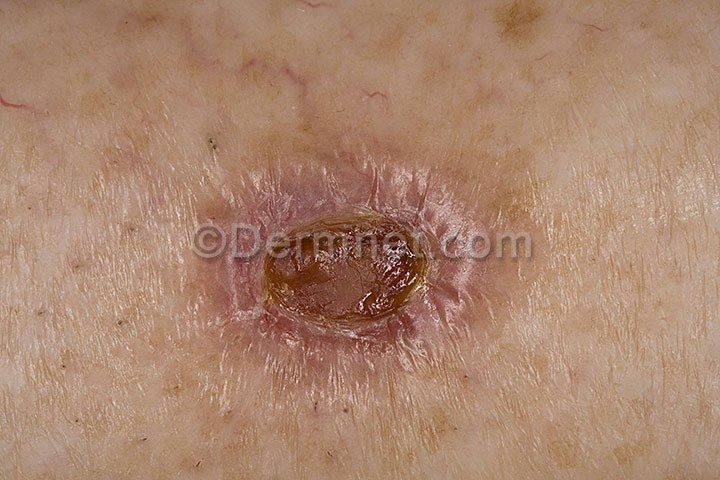
Disease: Actinic Keratosis Basal Cell Carcinoma and other Malignant Lesions